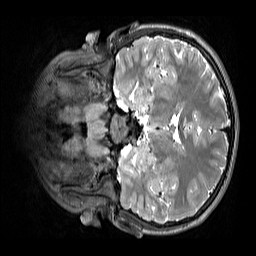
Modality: T2w
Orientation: coronal
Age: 10
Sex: male
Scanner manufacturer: siemens
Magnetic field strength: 3 T
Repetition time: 3.2 s
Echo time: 0.408 s